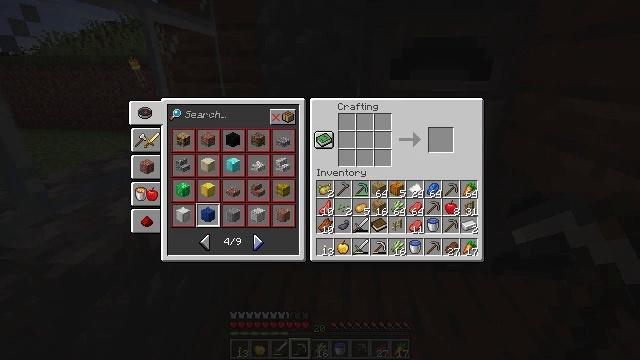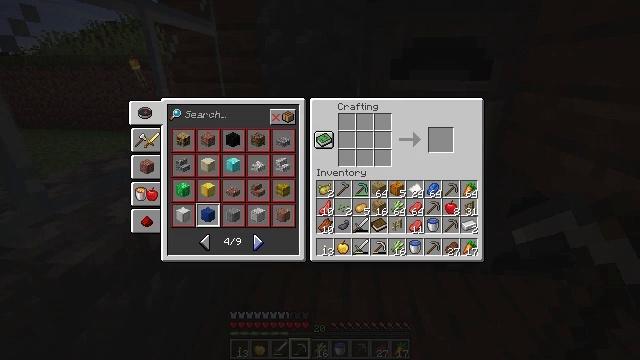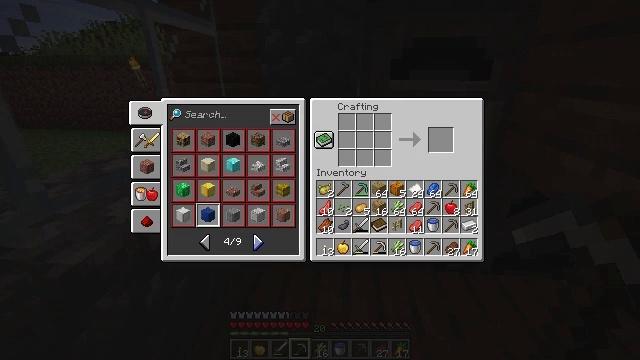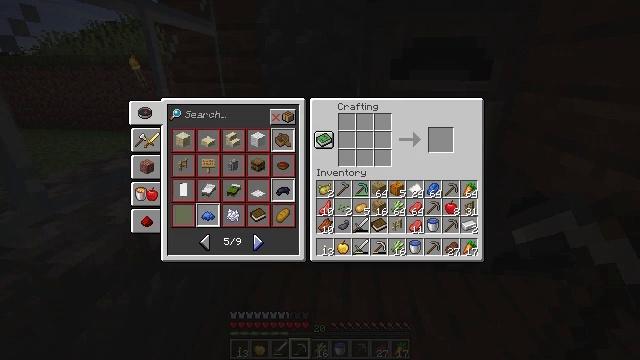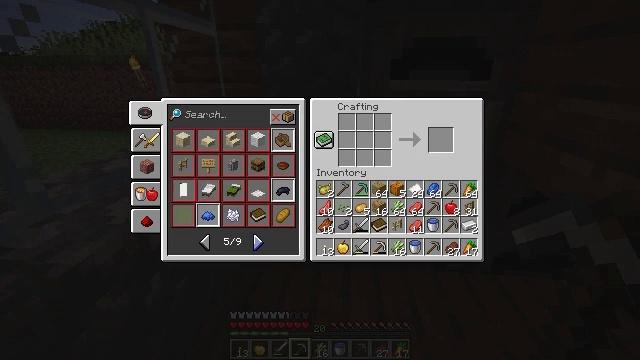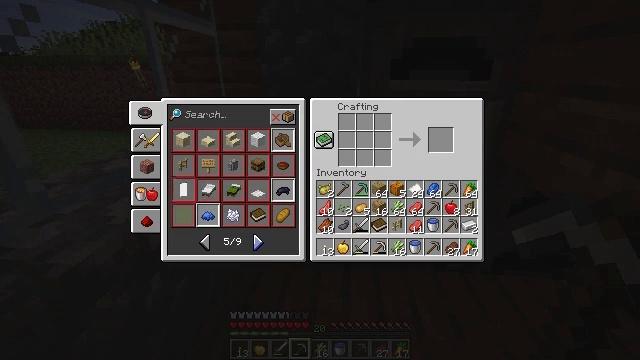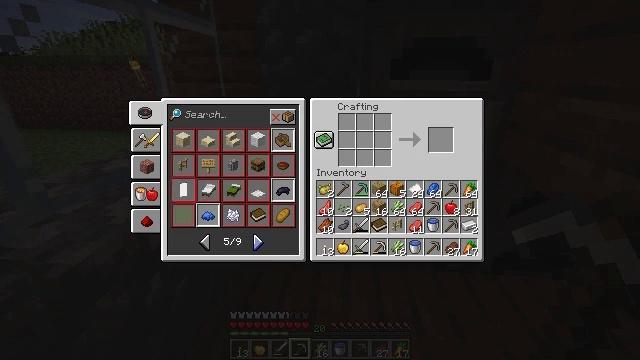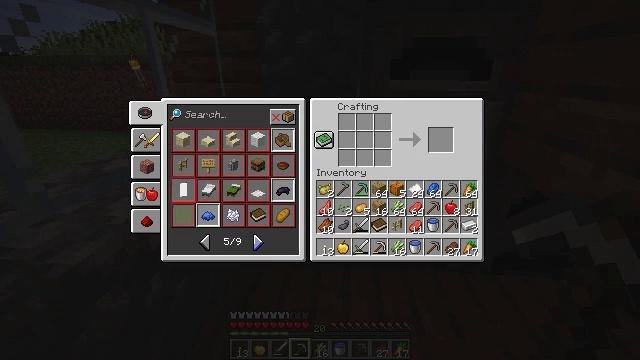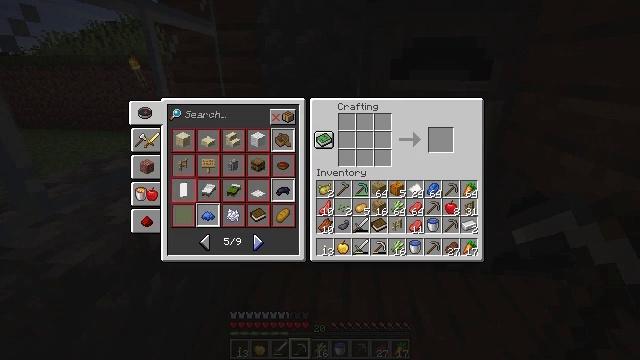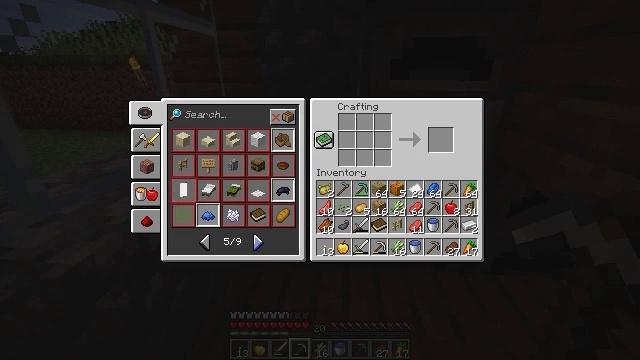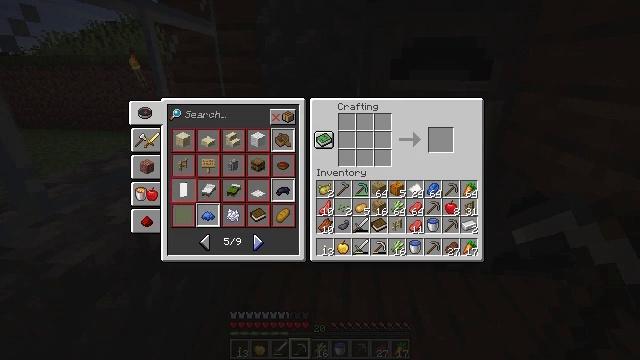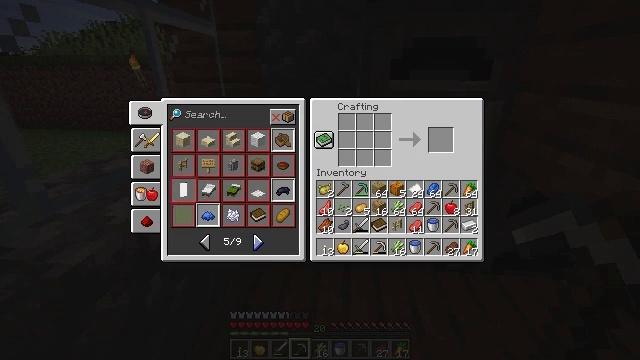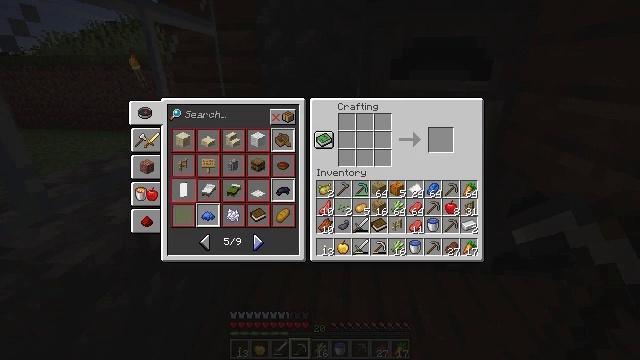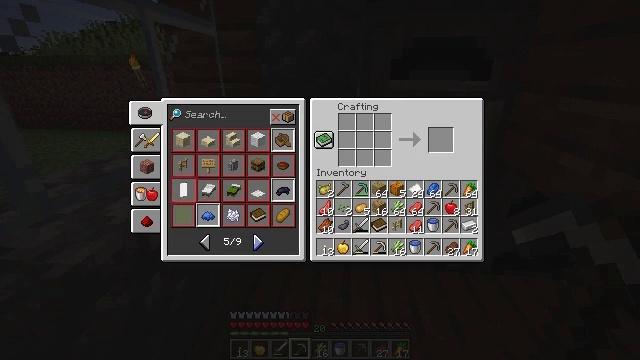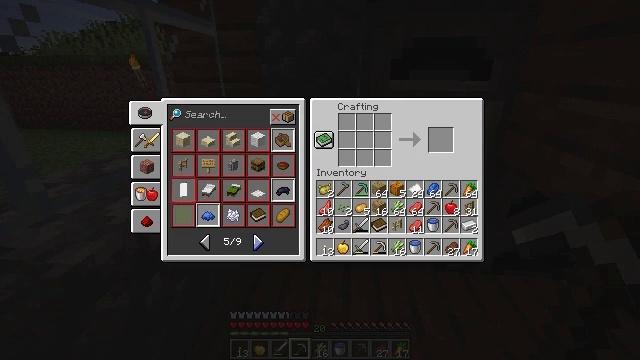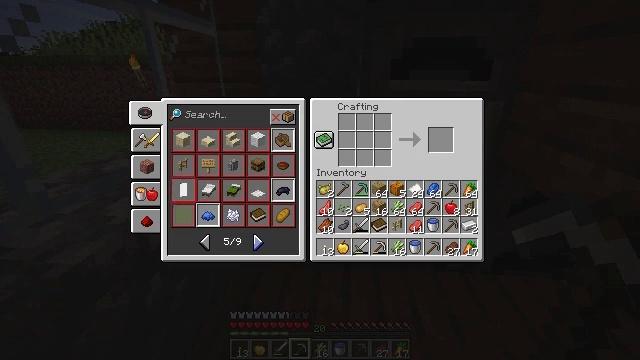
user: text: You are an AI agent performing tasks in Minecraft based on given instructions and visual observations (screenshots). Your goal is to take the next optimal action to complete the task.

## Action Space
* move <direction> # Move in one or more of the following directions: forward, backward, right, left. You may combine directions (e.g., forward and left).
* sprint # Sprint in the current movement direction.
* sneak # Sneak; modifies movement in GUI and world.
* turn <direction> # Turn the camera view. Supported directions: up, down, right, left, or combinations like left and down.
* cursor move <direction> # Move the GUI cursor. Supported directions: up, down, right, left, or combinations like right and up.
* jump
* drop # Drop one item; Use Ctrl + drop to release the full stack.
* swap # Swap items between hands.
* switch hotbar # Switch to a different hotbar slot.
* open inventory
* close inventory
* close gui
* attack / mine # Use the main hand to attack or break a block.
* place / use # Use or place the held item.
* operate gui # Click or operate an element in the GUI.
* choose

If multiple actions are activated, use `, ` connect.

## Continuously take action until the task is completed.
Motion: motion action
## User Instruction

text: Make a cartography table with paper and planks.
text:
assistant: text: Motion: no_op
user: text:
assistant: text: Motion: no_op
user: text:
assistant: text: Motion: operate gui
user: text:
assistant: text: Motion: operate gui
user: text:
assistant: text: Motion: operate gui
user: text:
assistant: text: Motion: no_op
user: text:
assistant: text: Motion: no_op
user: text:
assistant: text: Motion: no_op
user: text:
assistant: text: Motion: no_op
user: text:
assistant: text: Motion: no_op
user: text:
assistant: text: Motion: no_op
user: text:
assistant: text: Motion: no_op
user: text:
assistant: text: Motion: no_op
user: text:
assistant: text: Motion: no_op
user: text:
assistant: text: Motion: no_op
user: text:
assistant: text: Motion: no_op
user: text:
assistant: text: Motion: no_op
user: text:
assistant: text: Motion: no_op
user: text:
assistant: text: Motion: no_op
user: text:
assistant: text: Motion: no_op
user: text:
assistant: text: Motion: no_op
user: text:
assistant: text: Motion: no_op
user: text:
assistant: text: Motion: no_op
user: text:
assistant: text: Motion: no_op
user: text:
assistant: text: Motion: no_op
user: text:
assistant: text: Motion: cursor move left
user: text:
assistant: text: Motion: cursor move left and up
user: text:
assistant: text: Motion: cursor move left and up
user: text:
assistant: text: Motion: no_op
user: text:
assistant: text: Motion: no_op